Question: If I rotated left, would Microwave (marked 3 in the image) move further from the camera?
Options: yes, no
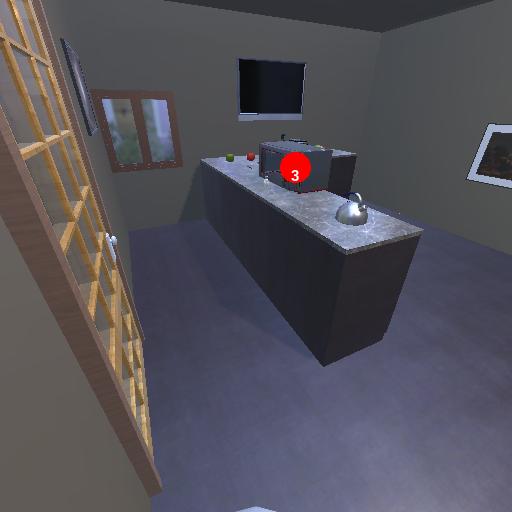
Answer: yes